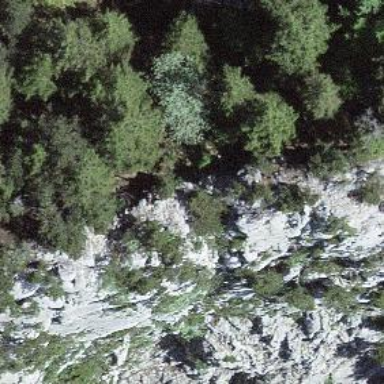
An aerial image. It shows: Arete in nature.